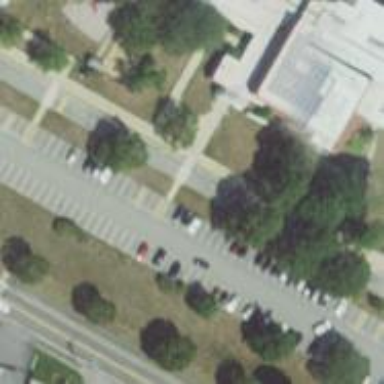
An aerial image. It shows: Parking space is available.